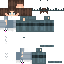
A female human skin with medium skin, wearing brown long hair dressed in a blue hoodie and gray pants, featuring a closed mouth.